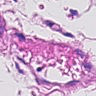
Metastatic tissue present: no